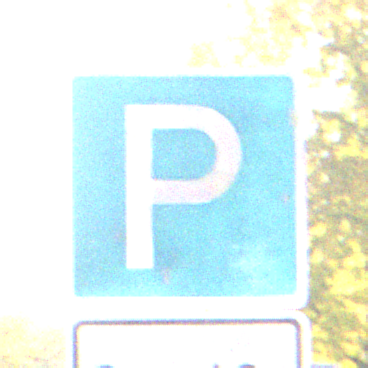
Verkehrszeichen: Parken
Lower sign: ZeitangabenMitBeschraenkungAufWochentage8
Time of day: SunriseSunset
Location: Outdoor (Urban)
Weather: PartlyCloudy
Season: Autumn
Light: Natural